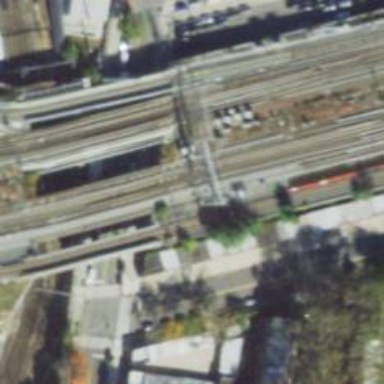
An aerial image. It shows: Railway bridge with electrified contact lines.